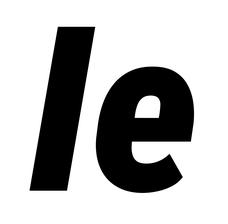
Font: Roboto-Italic_Condensed_Black_Italic